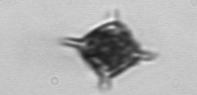
Label: Dictyocha